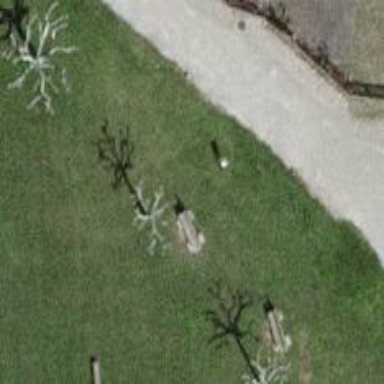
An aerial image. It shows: Bench for seating.